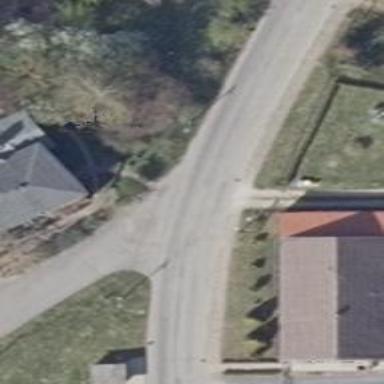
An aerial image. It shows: Asphalt road in residential area.